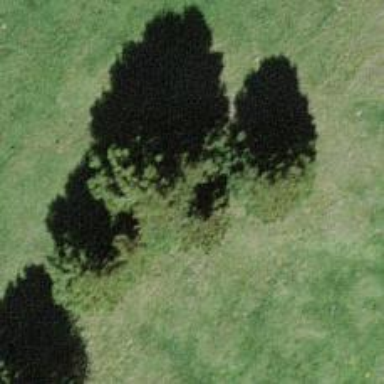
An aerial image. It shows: Needle-leaved tree in natural setting.